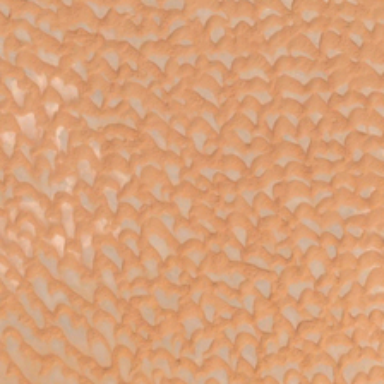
There are scaly dunes in this desert .